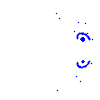
Particle: pion